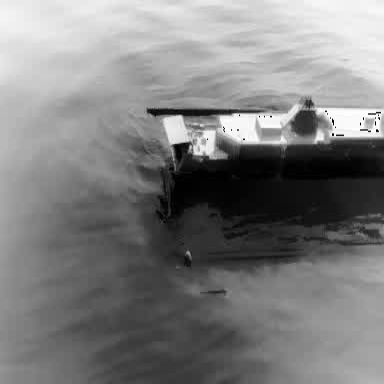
There is a container_ship in the infrared image.